Field crop: maize
Growth stage: 1
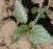
Species: datura